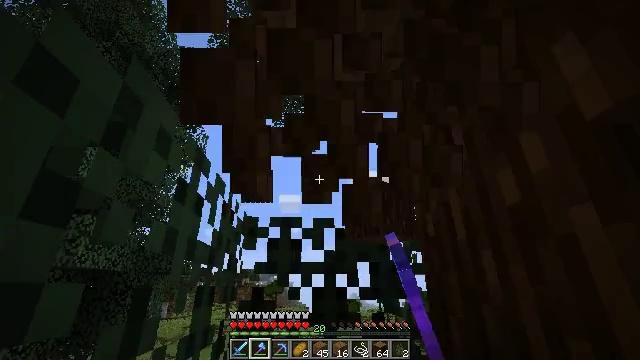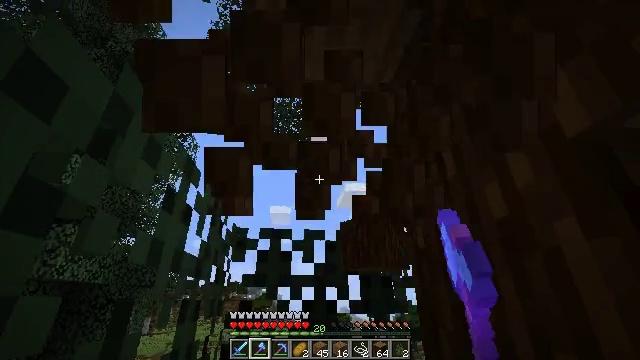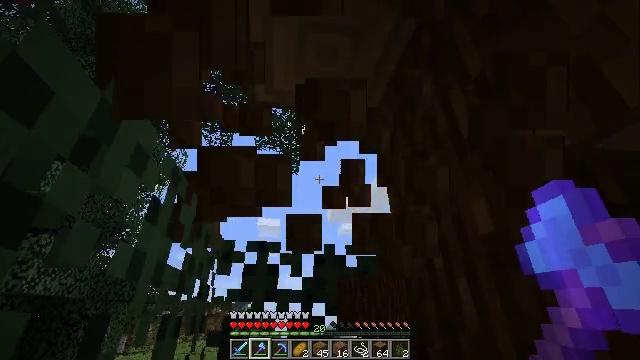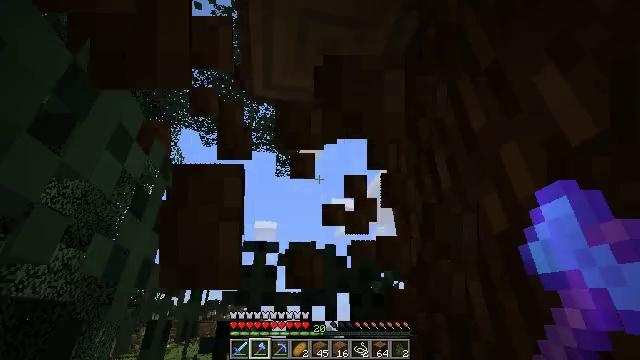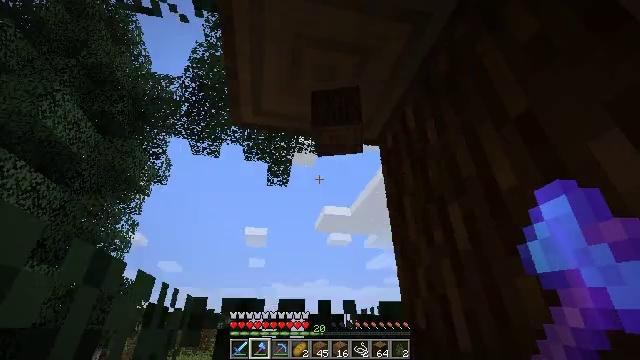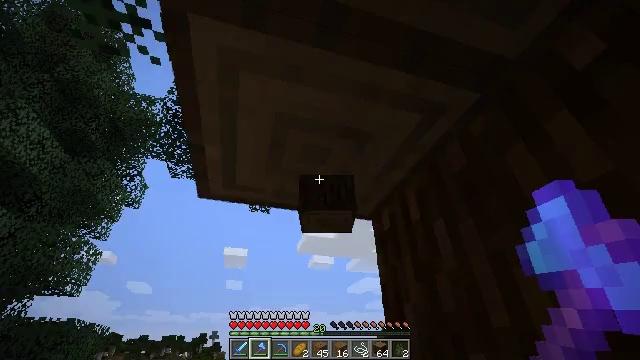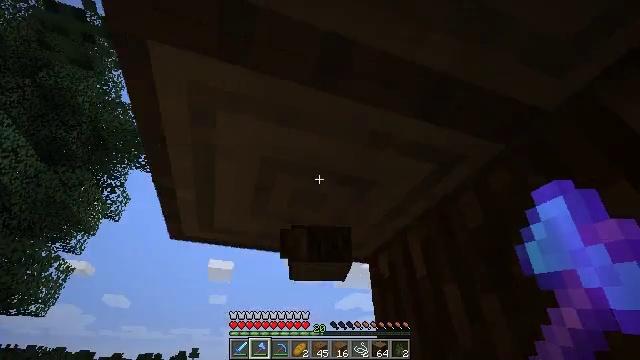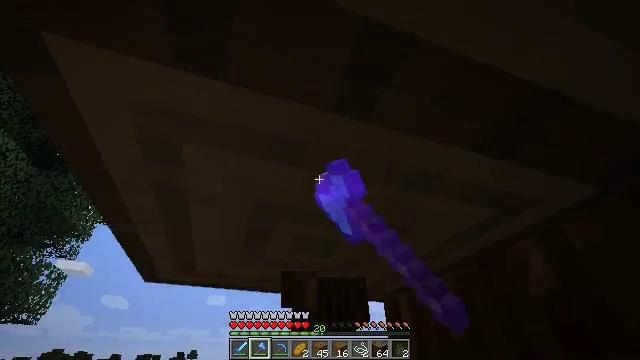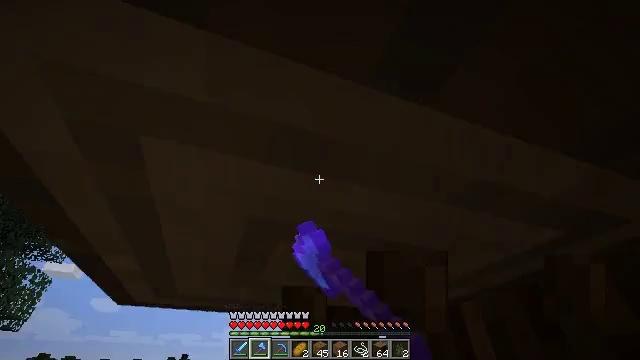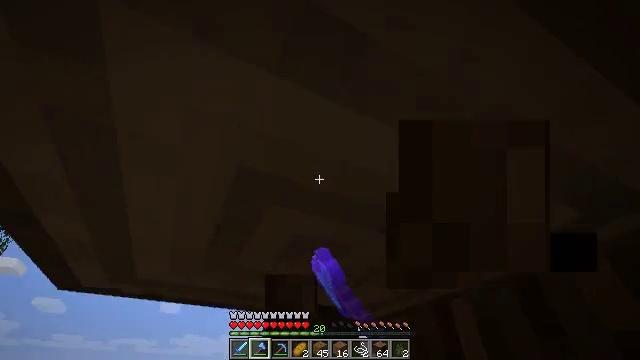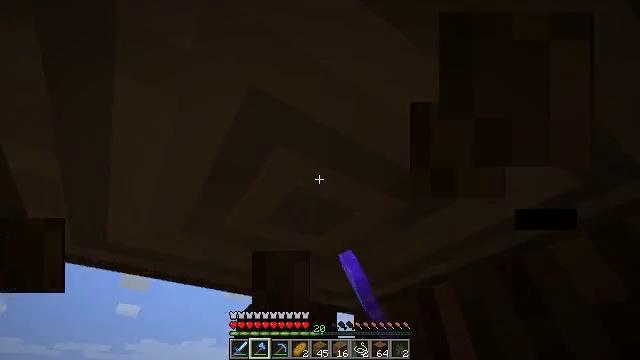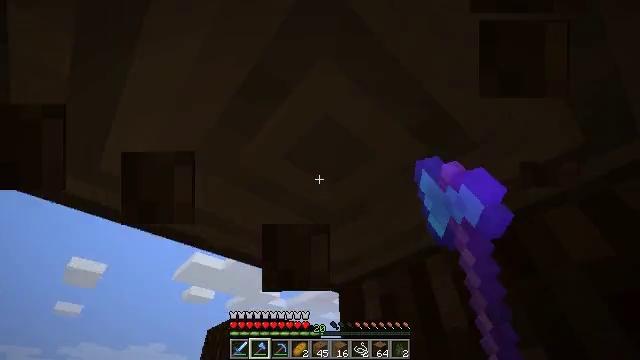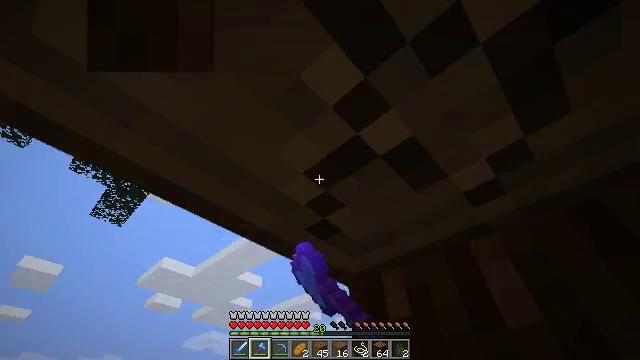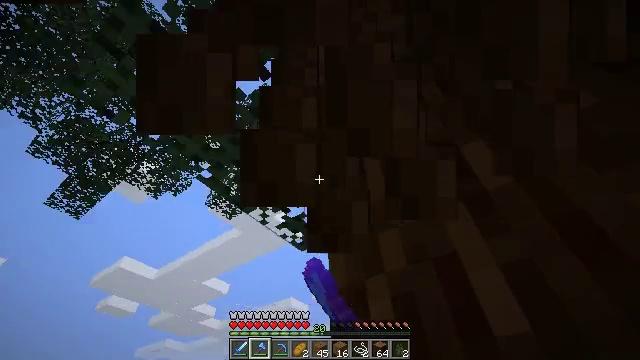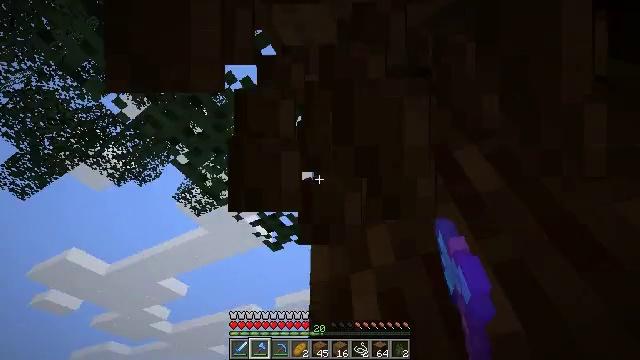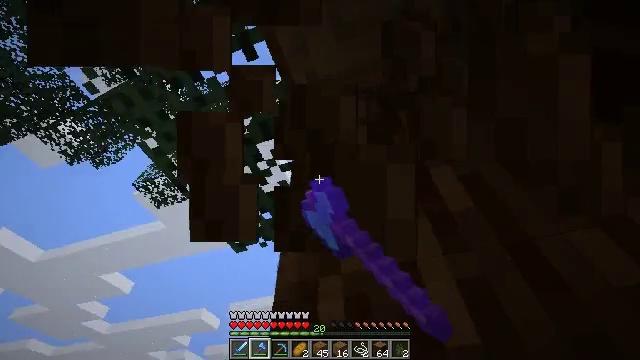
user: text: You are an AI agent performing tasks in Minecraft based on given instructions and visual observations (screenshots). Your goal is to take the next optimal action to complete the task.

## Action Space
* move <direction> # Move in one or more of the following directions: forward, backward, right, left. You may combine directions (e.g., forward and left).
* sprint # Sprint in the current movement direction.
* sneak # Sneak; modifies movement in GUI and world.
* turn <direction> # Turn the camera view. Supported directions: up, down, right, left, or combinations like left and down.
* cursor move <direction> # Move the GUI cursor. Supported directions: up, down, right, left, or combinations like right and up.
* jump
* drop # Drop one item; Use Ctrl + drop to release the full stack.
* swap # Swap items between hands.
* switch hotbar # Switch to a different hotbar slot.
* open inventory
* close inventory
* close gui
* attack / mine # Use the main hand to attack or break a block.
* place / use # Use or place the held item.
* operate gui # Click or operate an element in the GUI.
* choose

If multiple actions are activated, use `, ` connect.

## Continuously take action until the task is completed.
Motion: motion action
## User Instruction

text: Collect spruce log for building materials.
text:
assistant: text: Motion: turn right and up, attack / mine
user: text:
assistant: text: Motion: turn right and up, attack / mine
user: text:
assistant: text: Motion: move forward and move left, attack / mine
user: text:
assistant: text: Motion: move forward and move left, turn right and up, attack / mine, jump
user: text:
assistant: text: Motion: move forward and move left, turn right and up, attack / mine, jump
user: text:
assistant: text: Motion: move forward and move left, turn right and up, attack / mine, jump
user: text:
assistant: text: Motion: move forward and move left, attack / mine
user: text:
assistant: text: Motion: move forward and move left, turn right, attack / mine
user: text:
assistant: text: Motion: move forward and move left, turn right and up, attack / mine
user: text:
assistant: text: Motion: move forward and move left, turn right and up, attack / mine
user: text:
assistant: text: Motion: move forward, turn right and up, attack / mine
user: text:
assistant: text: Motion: turn right and up, attack / mine
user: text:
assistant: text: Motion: turn right and up, attack / mine
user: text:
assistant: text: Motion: turn right and up, attack / mine
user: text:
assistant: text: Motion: turn right and up, attack / mine
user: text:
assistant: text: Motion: turn right and up, attack / mine
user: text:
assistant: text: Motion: turn right and down, attack / mine
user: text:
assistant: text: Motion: turn right and down, attack / mine
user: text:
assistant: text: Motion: turn right and down, attack / mine
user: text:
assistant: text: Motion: turn right and down, attack / mine
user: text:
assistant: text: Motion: attack / mine
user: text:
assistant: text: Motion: attack / mine
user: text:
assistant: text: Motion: attack / mine
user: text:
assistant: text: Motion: attack / mine
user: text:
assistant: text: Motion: turn down, attack / mine
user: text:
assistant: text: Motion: turn right and down, attack / mine
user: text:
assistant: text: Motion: turn right and down, attack / mine
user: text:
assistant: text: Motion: turn down, attack / mine
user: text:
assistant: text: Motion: turn down, attack / mine
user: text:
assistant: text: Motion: move forward, turn left and down, attack / mine